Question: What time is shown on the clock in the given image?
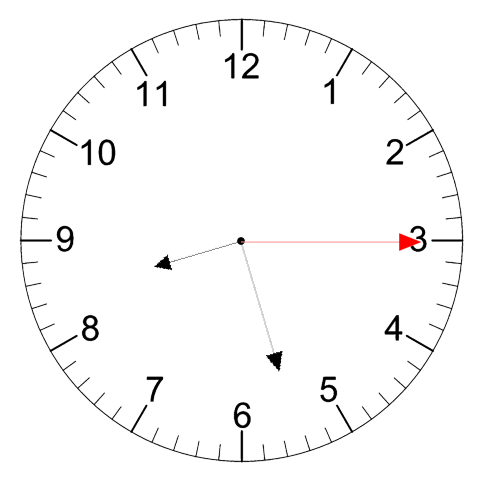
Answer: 08:27:15